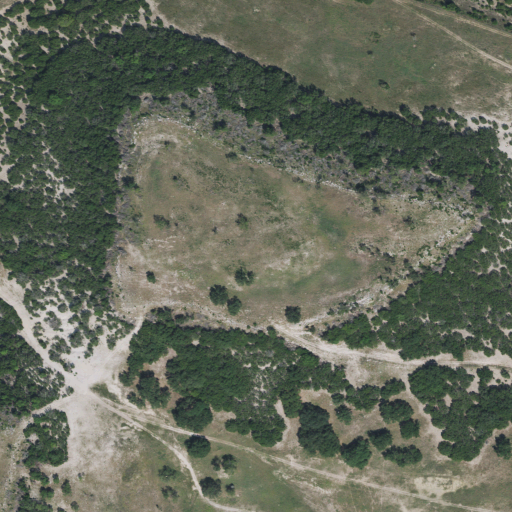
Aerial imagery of mountain in Texas named Carter Mountains containing evergreen forest, shrub, grassland, and medium intensity development